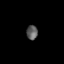
Tissue: lung
Cell type: Endothelial cells
Senescence score: 0.5919
Nuclear area (px): 157
Mean DAPI intensity: 92.503